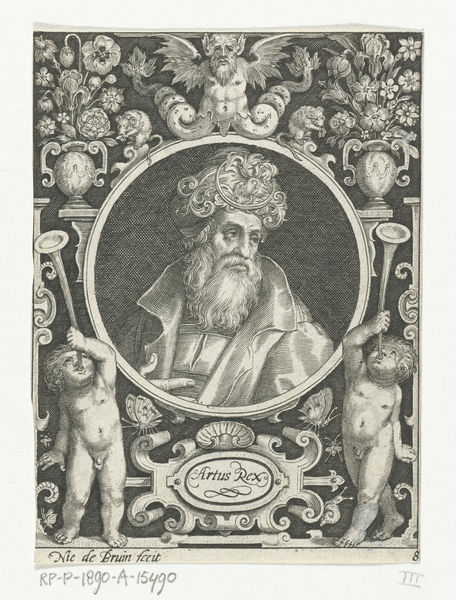
Titel: Portret van Judas de Makkabeër in medaillon binnen rechthoekige omlijsting met ornamenten
Künstler: Nicolaes de Bruyn
Standort: Amsterdam
Institution: Rijksmuseum
Schlagwörter: flügel, mann, nackt, weiß, blumen, finger, grau, nase, schwarz, zeichnung, ornament, bart, schnurrbart, gesicht, bildnis, portrait, porträt, haare, seide, engel, engelchen, maus, putte, vase, schrift, alter mann, könig, floral, vasen, nabel, schmetterling, posaunen, muschel, trompeten, schmetterlinge, putten, turban, abbildung, hoden, blic, artus, rex, arthur